Question: When I add subview to root ViewController's view, and with auto layout setup leadingSpace,trailingSpace,topSpace and bottomSpace to zero, there are appear some extra spaces on left and right sides (so if I print subview's frame its origin will be 16 and size less on 32 than should be).
So actually we get that leading and trailing spaces are not zeros...

As you can see on picture leading space - zero, but origin.x = 16
Earlier I wasn't working hard with auto layout, so my question is:
Is it a bug of new Xcode or a feature?
P.S. All frames and constraints updated.
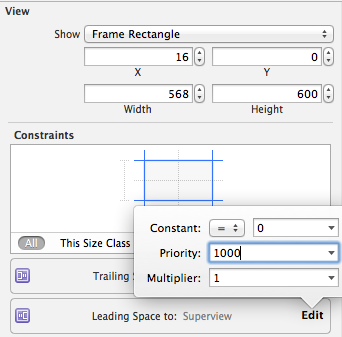
Answer: iOS 8 adds the concept of <URL> starting at about 12m30s.
The default margins are 8 points on each side. Each end of a layout constraint can be relative to a view's margin instead of to the view's true edge (use File > Open Quickly to go to the definition of 'NSLayoutAttribute' to see the possibilities).
Your constraint is "relative to margin". When you create the constraint with the "Add New Constraints" popover, you can choose whether it's margin-relative or not:

It always defaults to margin-relative; you have to turn the checkbox off every time you add constraints if you don't want them to be margin-relative.
You can't change whether a constraint is margin-relative in the quick-edit popover of your screen shot. Instead, double-click the constraint to bring up its full Attributes inspector. There, you can use the popup menus to select, for each end of the constraint, whether it's margin-relative or not: